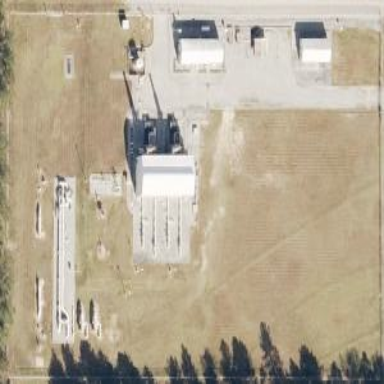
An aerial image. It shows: Industrial area with gas substation. The compression substation is fenced off for security.